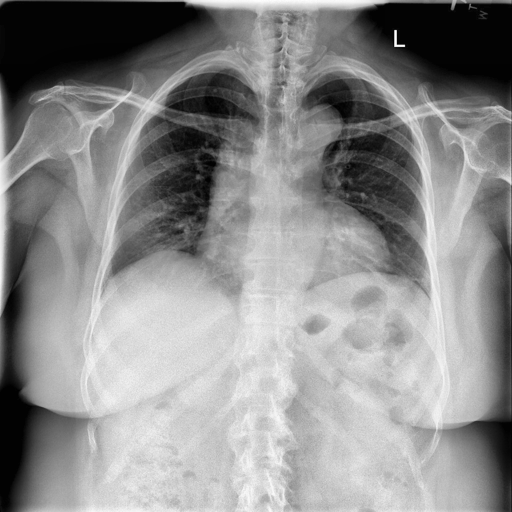
Finding: NORMAL